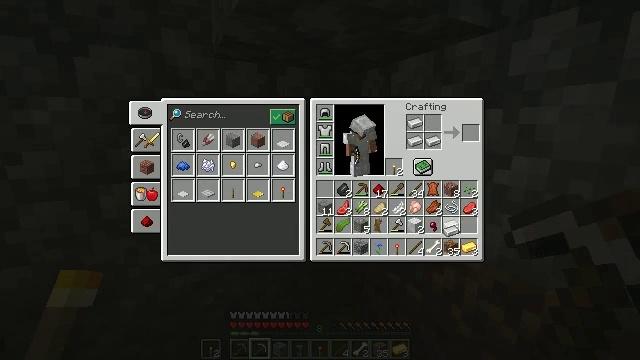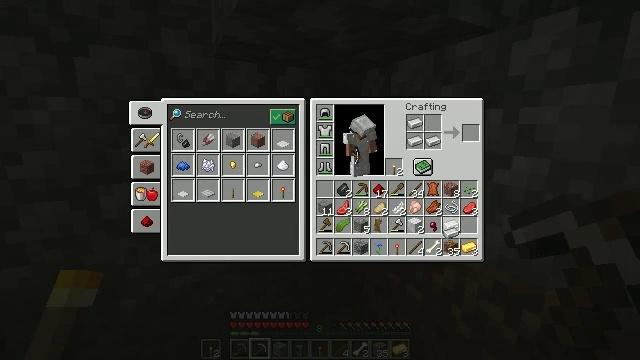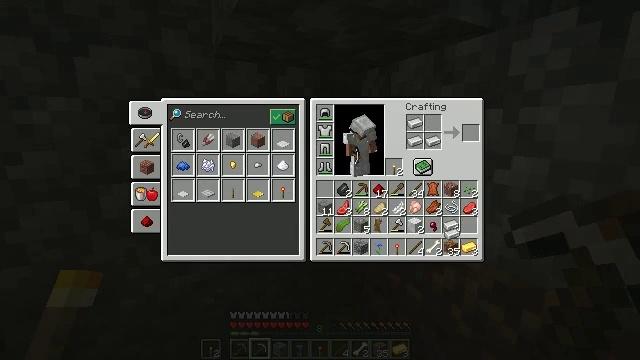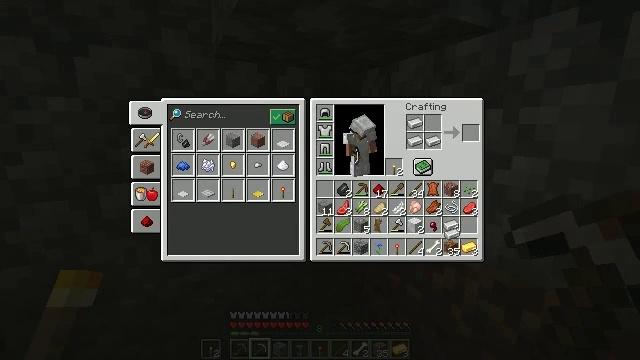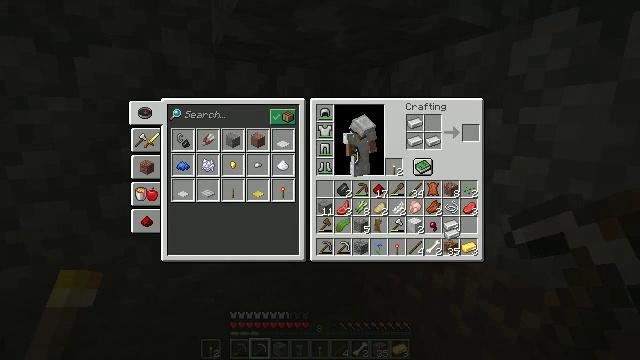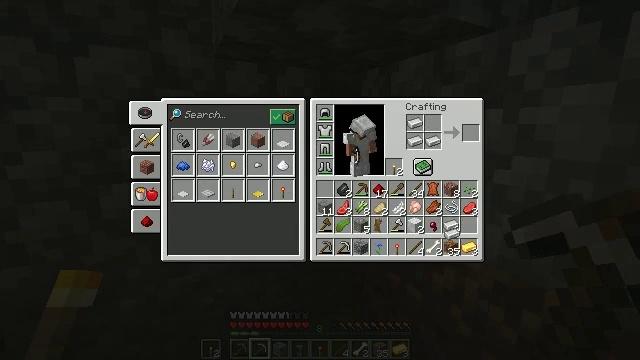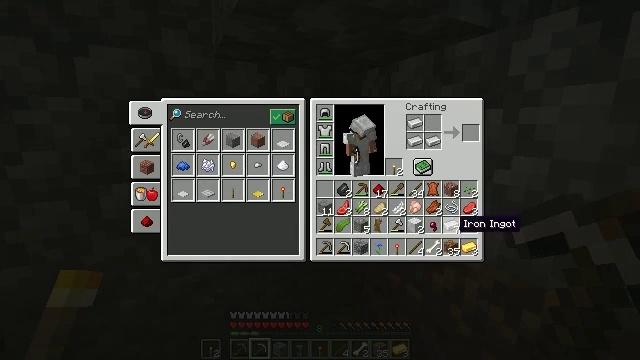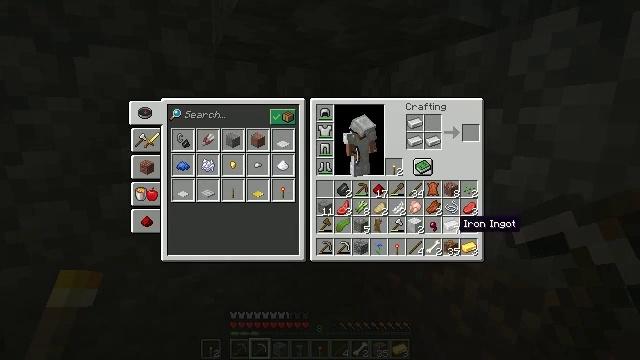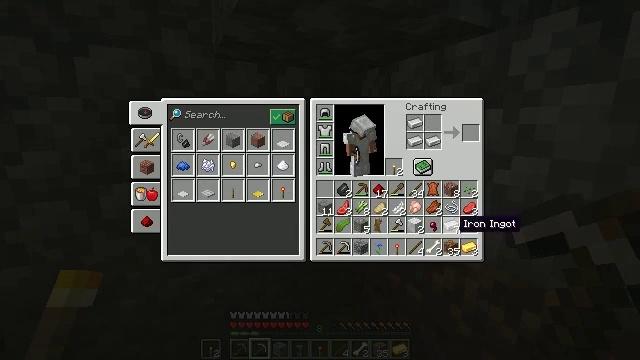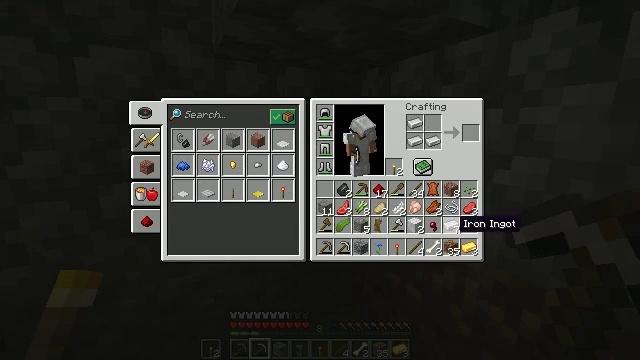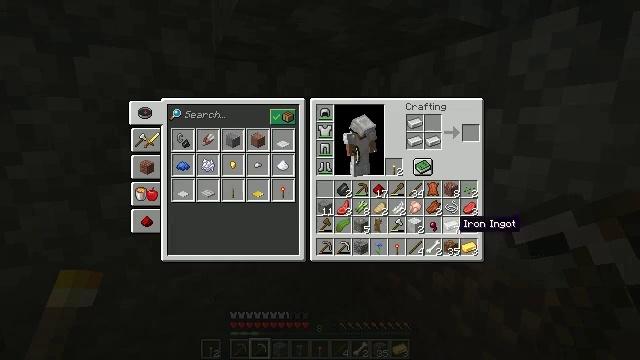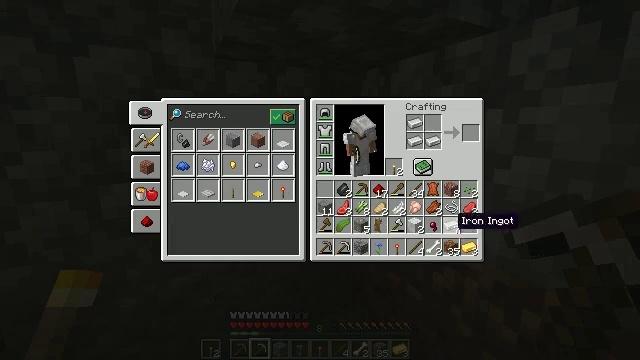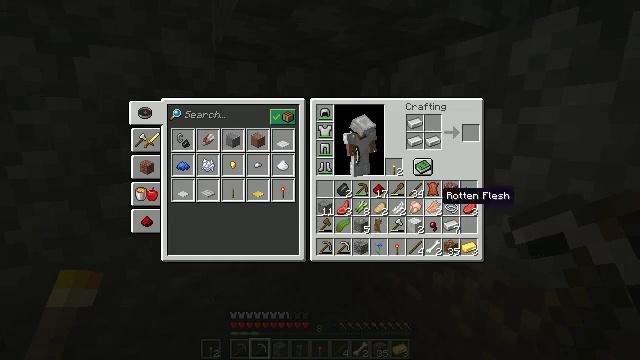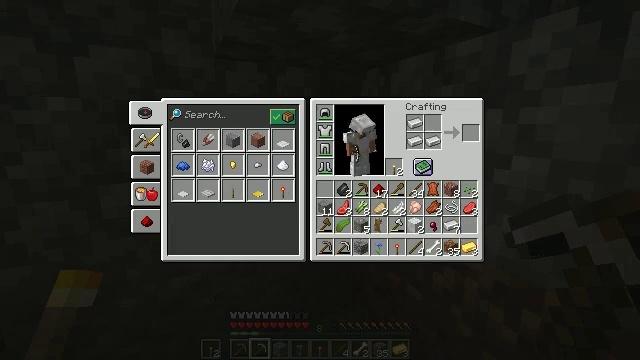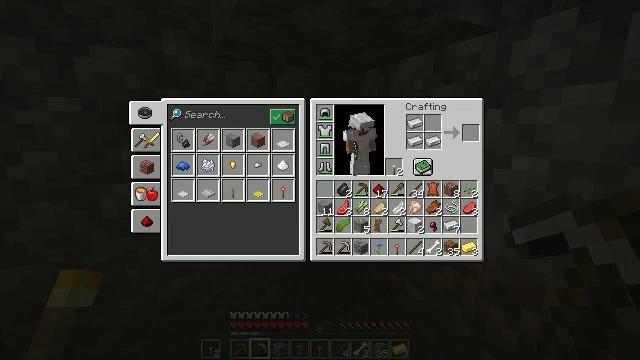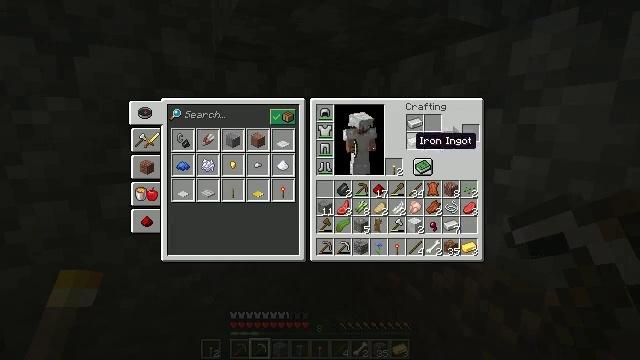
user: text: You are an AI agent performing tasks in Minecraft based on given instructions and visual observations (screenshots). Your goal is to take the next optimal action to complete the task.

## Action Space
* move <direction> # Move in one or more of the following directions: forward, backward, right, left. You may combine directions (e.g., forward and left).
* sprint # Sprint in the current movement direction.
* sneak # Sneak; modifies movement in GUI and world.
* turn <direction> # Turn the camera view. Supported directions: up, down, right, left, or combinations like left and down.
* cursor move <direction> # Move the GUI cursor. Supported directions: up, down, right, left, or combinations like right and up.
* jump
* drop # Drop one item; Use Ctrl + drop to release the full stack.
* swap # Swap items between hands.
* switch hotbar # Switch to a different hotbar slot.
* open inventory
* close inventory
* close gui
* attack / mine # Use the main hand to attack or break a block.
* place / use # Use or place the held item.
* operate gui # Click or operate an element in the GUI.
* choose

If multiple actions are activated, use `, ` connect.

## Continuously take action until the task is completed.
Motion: motion action
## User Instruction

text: Combine iron ingots to craft shears.
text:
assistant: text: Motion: no_op
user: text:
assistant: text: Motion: no_op
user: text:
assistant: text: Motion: no_op
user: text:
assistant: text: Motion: attack / mine
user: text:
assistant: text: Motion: attack / mine
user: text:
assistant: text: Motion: no_op
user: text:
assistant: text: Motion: no_op
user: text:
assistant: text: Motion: no_op
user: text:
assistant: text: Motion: no_op
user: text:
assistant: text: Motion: no_op
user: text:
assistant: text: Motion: no_op
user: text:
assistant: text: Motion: turn left and up
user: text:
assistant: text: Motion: turn left and up
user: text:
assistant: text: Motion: no_op
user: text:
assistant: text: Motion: no_op
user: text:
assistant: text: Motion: no_op
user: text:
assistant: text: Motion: no_op
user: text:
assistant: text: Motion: no_op
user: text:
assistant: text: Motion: attack / mine
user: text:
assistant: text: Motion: attack / mine
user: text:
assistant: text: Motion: attack / mine
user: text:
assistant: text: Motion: no_op
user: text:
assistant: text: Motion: no_op
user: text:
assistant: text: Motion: turn down
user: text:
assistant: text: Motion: no_op
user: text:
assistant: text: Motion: no_op
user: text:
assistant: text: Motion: no_op
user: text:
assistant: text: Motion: turn down
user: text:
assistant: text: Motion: no_op
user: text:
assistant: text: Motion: no_op